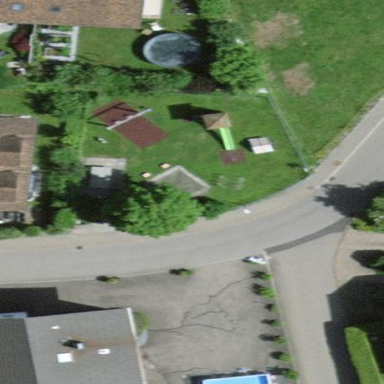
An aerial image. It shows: Playground area for leisure activities on the land.